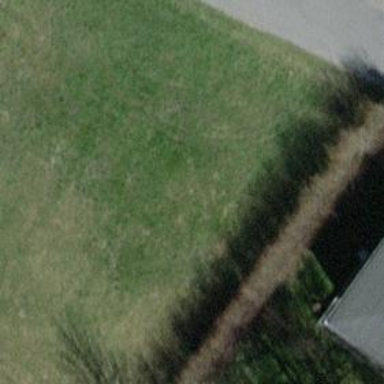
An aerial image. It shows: Open area covered with grass.